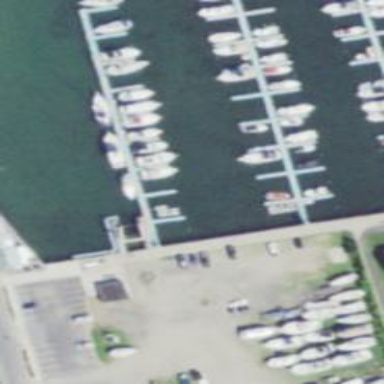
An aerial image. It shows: Pier with mooring facilities.